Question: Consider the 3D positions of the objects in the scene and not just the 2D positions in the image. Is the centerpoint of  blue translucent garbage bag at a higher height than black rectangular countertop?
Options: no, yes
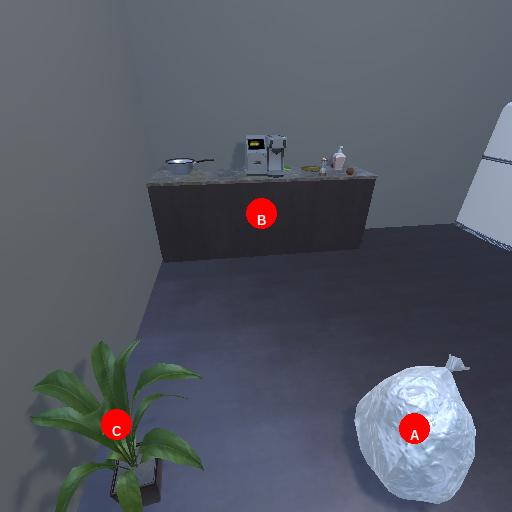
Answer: no